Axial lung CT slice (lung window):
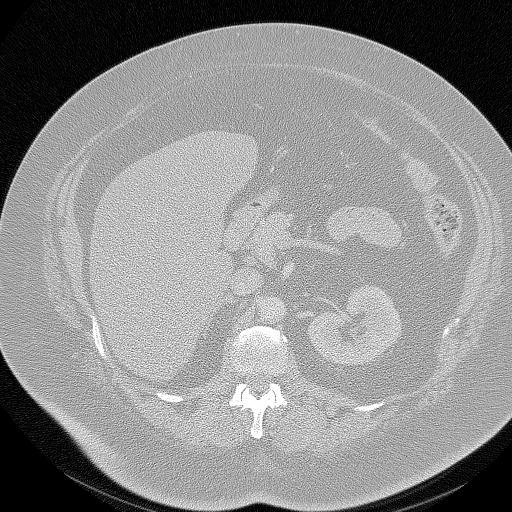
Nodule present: no